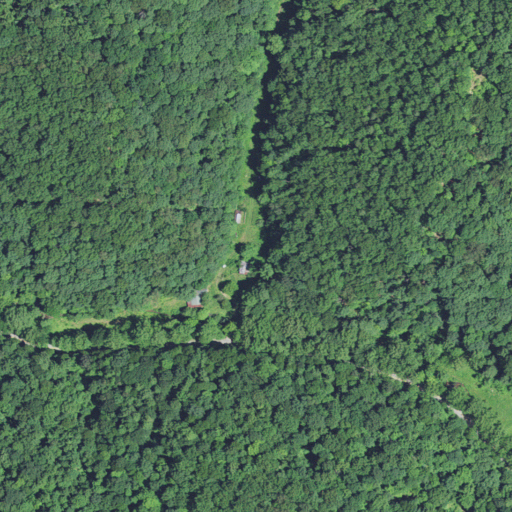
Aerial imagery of valley in West Virginia named Elijah Hollow containing deciduous forest, open development, and mixed forest